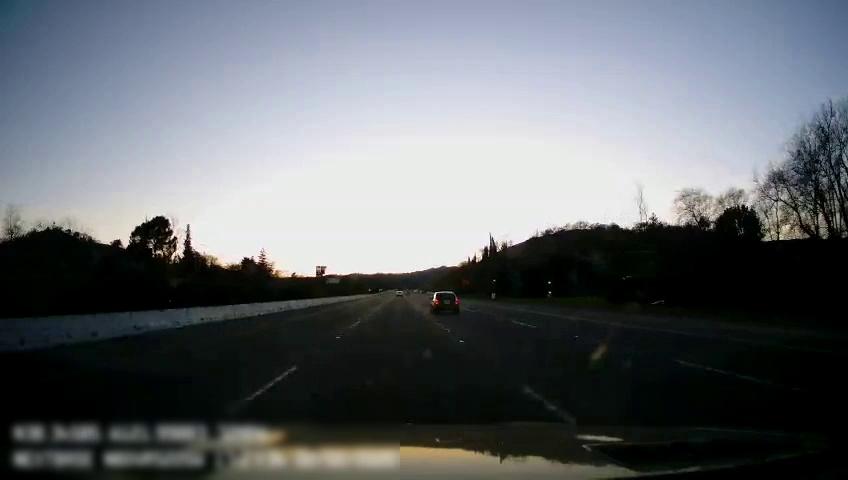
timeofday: Day
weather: Cloudy
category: Drivable Space
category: Vehicles | Car
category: Lanes | Current Lane
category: Lanes | Current Lane
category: Lanes | Alternate Lane
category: Lanes | Alternate Lane